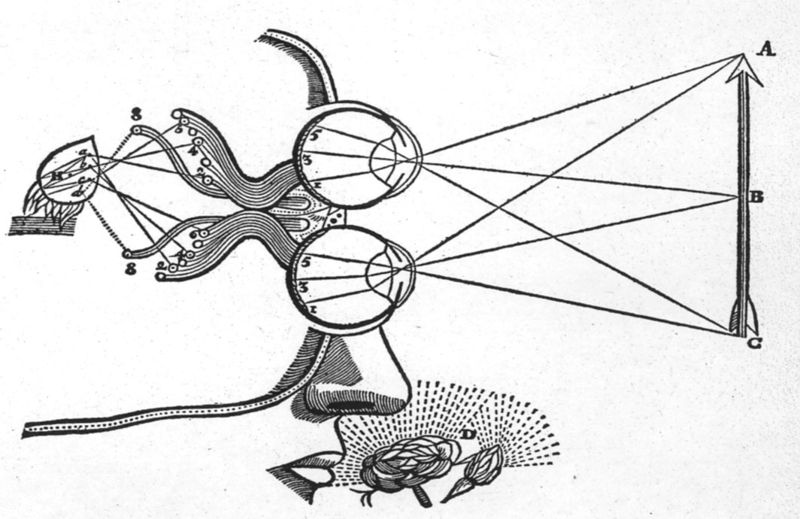
Titel: Illustration zur Koordination der Sinne aus Descartes “L’Homme”
Künstler: R. Descartes
Schlagwörter: kopf, mund, nase, zeichnung, augen, sehen, lippen, linie, druck, illustration, beschriftung, pupille, schema, fleck, schwarzer, riechen, pfeil, optisch, sinn, aufbau, linse, augapfel, gehirn, optik, darstelung, sehnerv, augen sehnerv, sinnesorgan, chiasma, bildentstehung, schwarzer fleck, blinder fleck